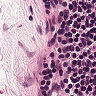
Metastatic tissue present: no